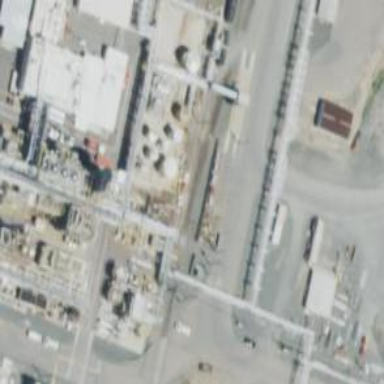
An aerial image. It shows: Rail spur service.